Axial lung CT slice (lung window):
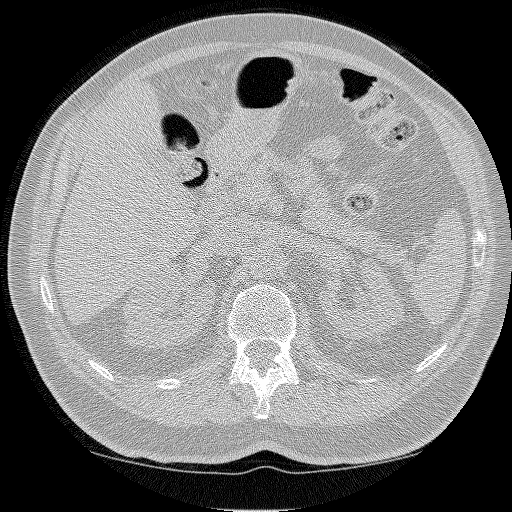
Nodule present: no